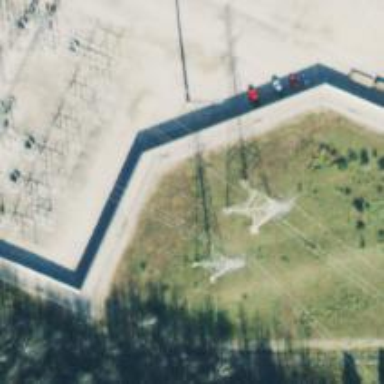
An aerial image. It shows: Lattice structure tower used for power transmission.